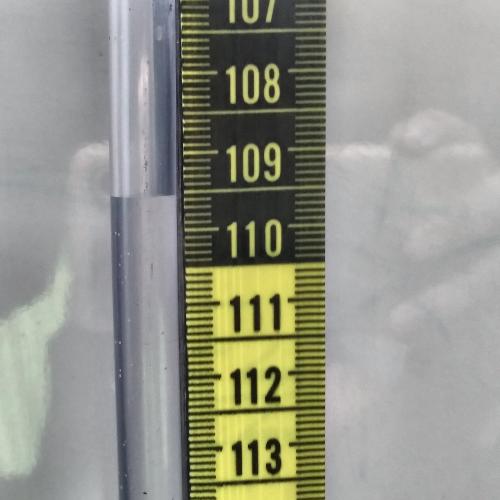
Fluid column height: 109.5 cm